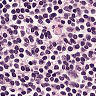
Metastatic tissue present: no